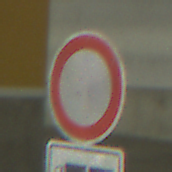
Verkehrszeichen: VerbotFahrzeugeAllerArt
Zusatzzeichen unten: MehrspurigeFahrzeugeFrei4
Umgebung: Indoor, Special
Tageszeit: NotSpecified
Wetter: NotSpecified
Licht: Artificial
Jahreszeit: NotSpecified
Kontrast: HighContrast